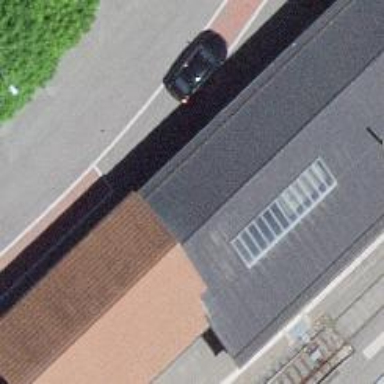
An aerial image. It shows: Footway tunnel passing through building.